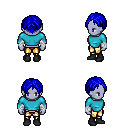
a pixel art fantasy rpg character, female body template, dark elf, purple skin, teal long-sleeve shirt, gold greaves, blue parted hairstyle, white cloth bandages, black shoes, four views (front, back, left, right), 2x2 character sprite sheet, small pixel art, hard edges, no anti-aliasing